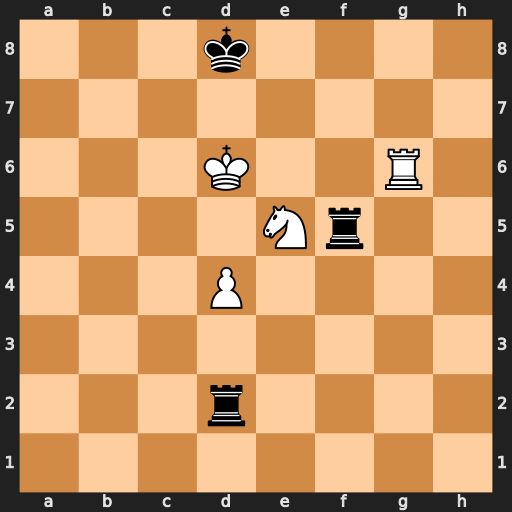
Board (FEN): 3k4/8/3K2R1/4Nr2/3P4/8/3r4/8
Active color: w
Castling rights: -
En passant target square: -
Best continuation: Rg8+ Rf8 Rxf8#